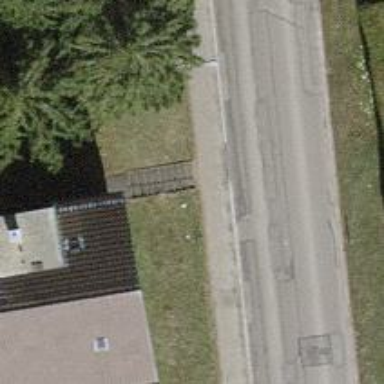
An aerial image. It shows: Sidewalk along the footway.